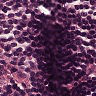
Metastatic tissue present: no